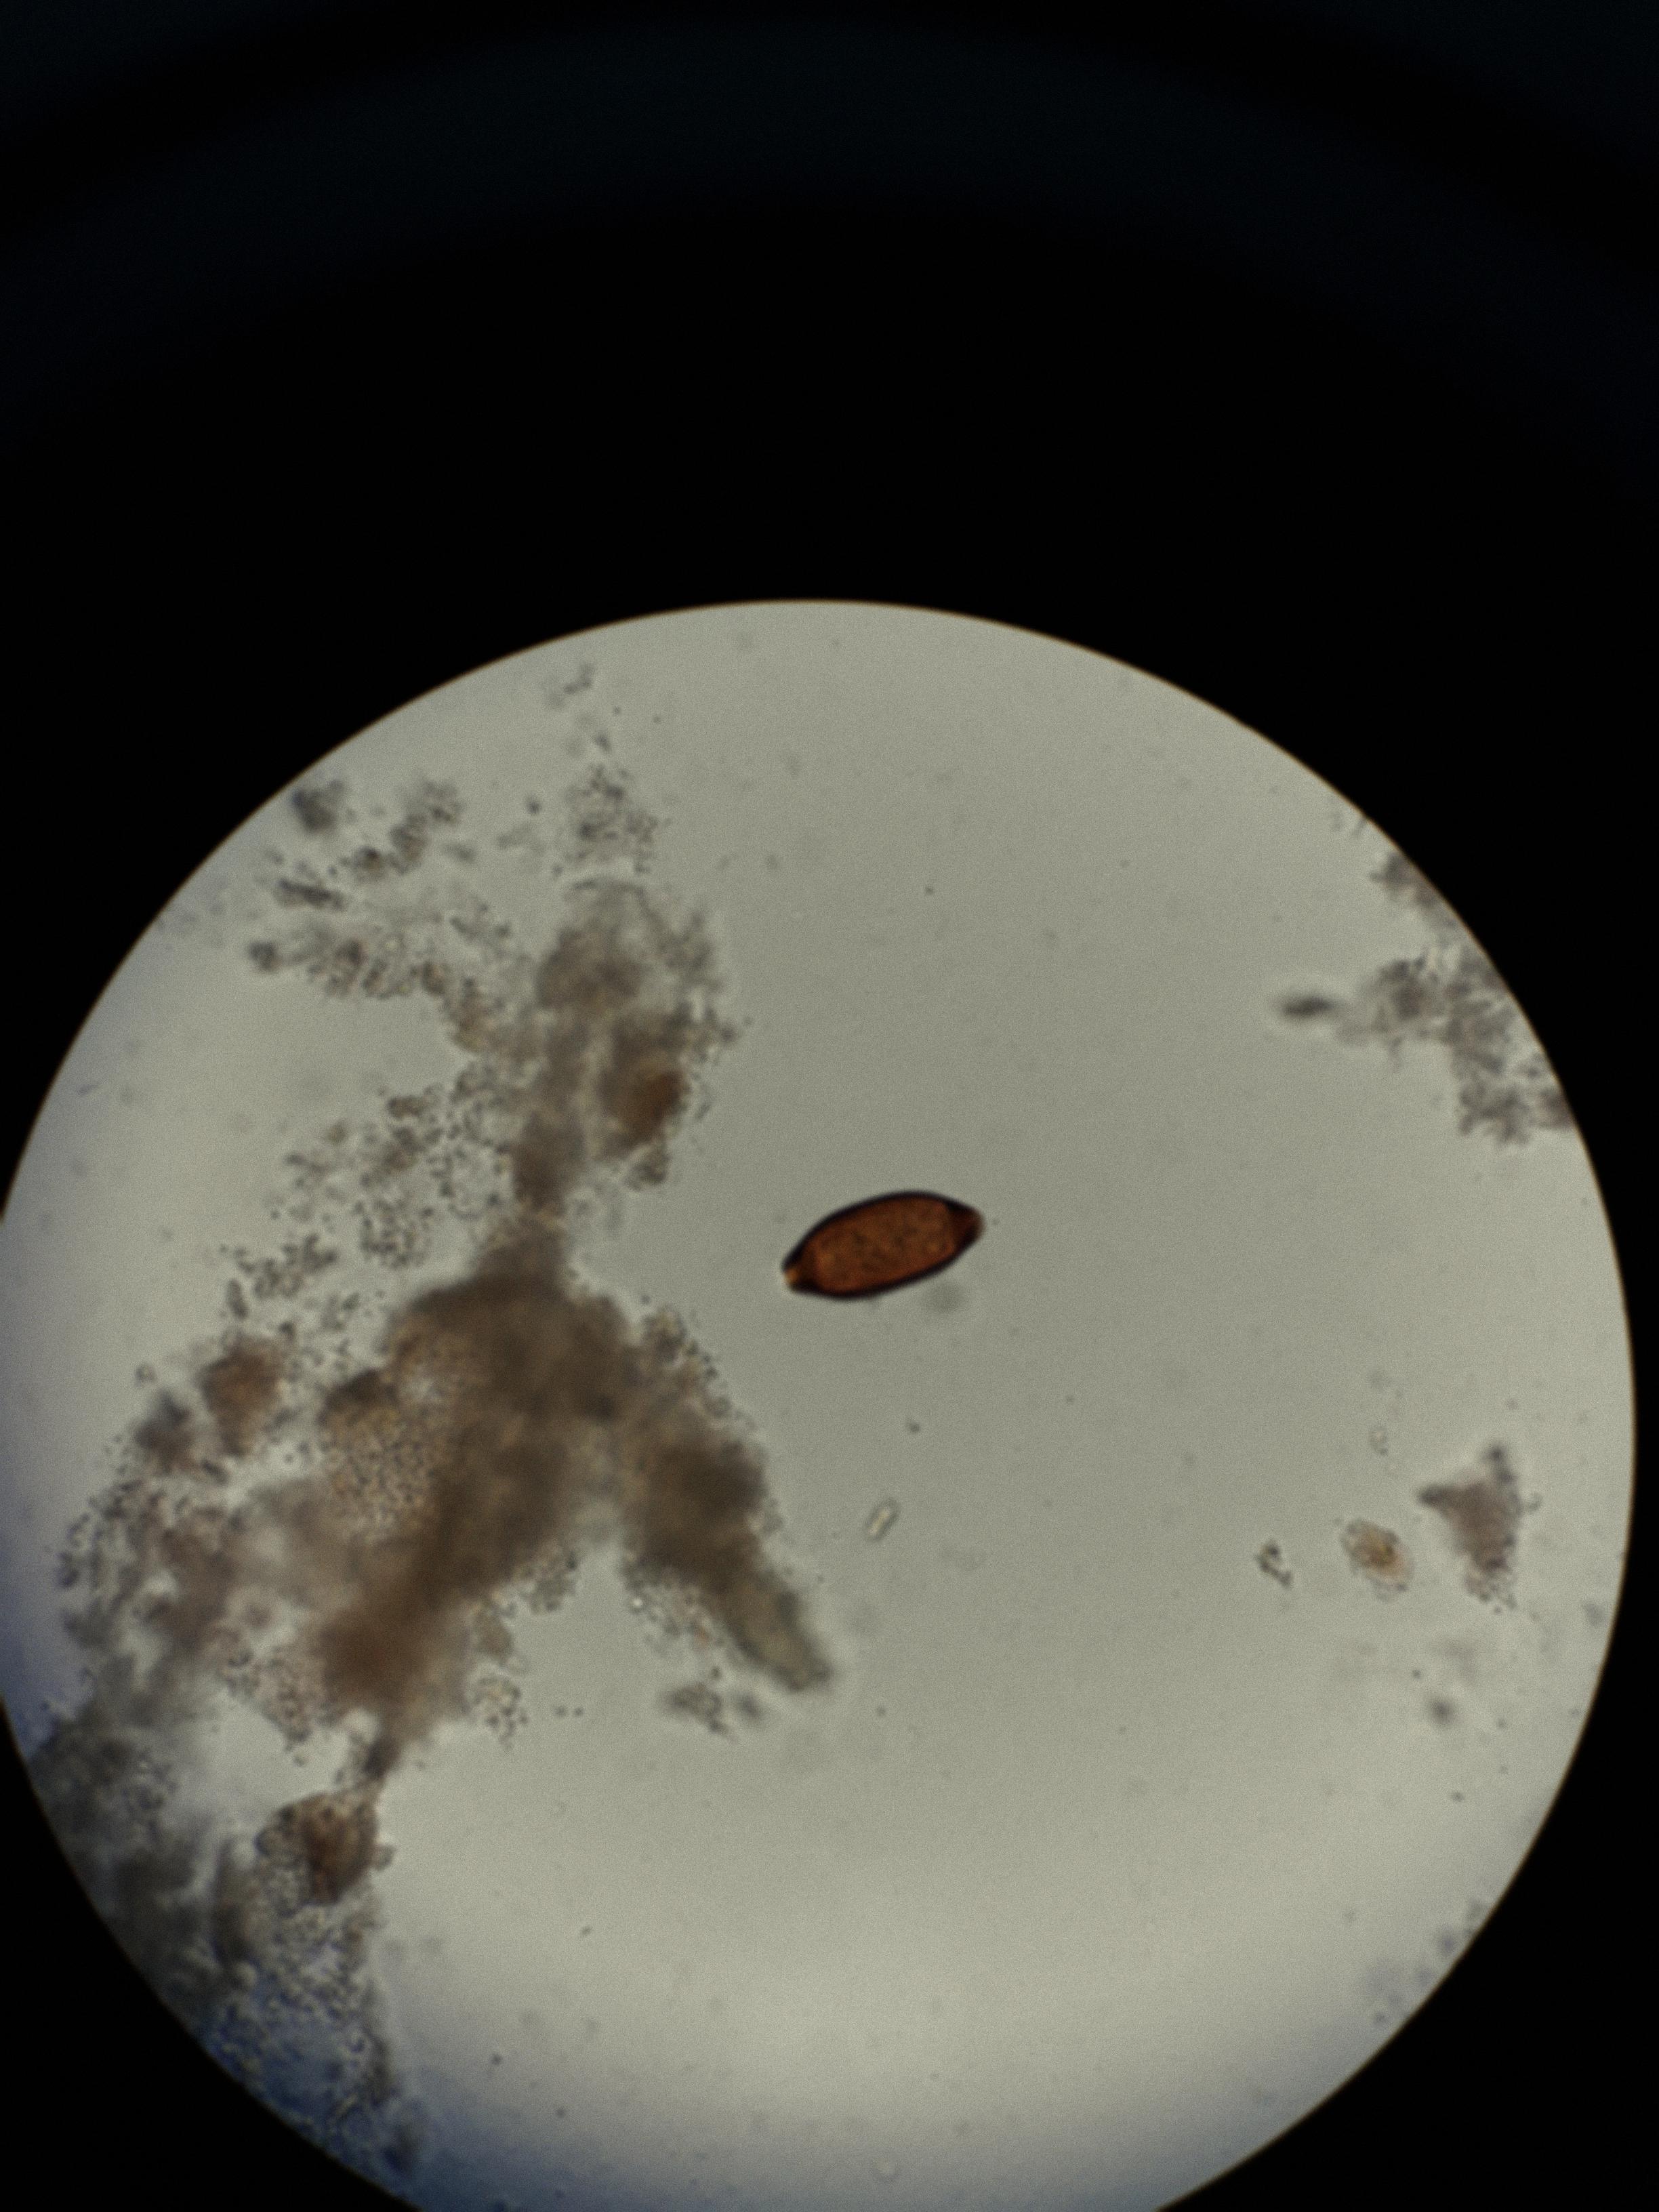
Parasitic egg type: Trichuris trichiura